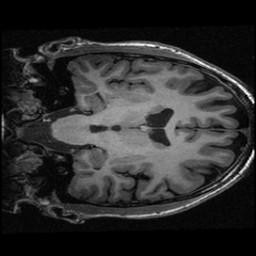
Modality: T1w
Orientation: coronal
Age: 23
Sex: male